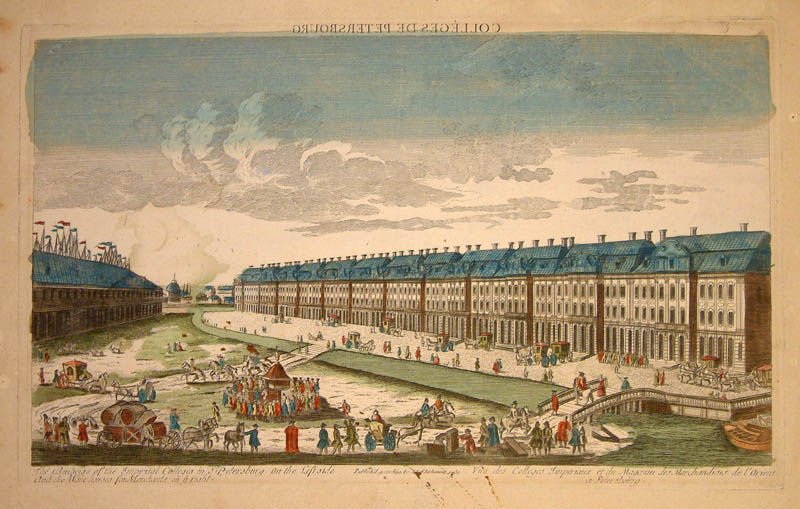
Titel: The Imperial Colleges in St. Petersburg with the Merchant Warehouses, The Imperial Colleges in St. Petersburg with the Merchant Warehouses
Standort: Amherst (Massachusetts, USA)
Institution: Mead Art Museum, Amherst College
Schlagwörter: blue, celebration, crowd, gathering, men, palace, people, red, white, figures, gouache, green, painting, windows, print, cloud, clouds, horses, man, sky, boat, building, house, netherlands, orange, ship, water, houses, roof, roofs, street, village, grass, river, road, drawing, paper, castle, color, sketch, french, pen, boats, flag, bridge, town, city, festival, flags, courtyard, ink, square, bridges, buildings, lawn, watercolor, backwards, medieval, carriage, horse, wagon, fair, tent, wash, colour, chimney, carnival, mittelalter, structure, russia, russian, college, university, wheel, text, big, coach, renessaince, pole, tiles, europe, wheels, schloss, trade, reneissance, barrels, skyline, travellers, flemish, walkway, plaza, canal, nimbus, rows, century, ramp, card, st petersburg, waggon, petersburg, rive, colleges, pylon, rod, colleges petersbourg, skies, pergola, charriot, row house, kysky, big cloud, hprses, carrousel